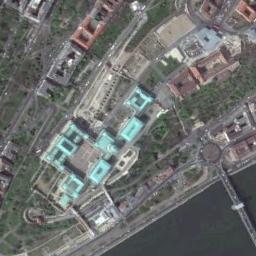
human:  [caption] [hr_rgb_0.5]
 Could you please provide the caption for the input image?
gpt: The palace is surrounded by buildings and trees next to the water .

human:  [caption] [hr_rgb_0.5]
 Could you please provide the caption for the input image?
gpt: There are some trees near the palace .

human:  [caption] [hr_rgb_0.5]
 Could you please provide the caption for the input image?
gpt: The central part of the palace is a circular building .

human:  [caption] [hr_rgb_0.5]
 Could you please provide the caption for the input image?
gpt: The palace has lots of palaces of different colors and the waters is also next to the palace .

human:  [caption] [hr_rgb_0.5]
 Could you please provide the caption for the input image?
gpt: There are some green trees and a river beside the palace with cyan buildings .